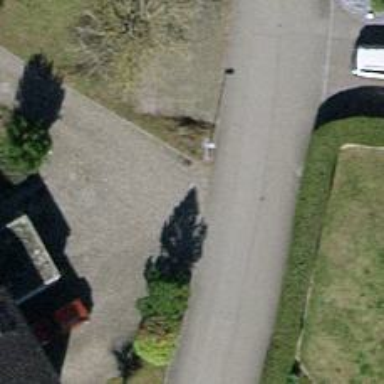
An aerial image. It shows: Service road with surface made of paving stones.